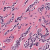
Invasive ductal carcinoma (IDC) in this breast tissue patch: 1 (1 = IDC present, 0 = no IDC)